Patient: sex F, age 62
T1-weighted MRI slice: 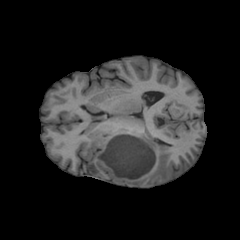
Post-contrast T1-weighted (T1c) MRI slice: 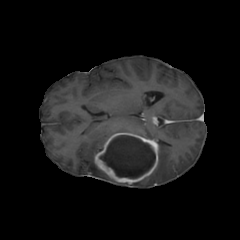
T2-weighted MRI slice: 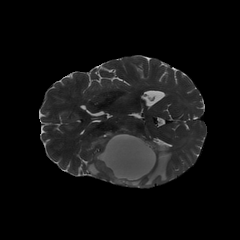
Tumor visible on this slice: yes
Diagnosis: Glioblastoma, IDH-wildtype
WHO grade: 4